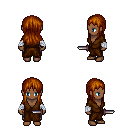
a pixel art fantasy rpg character, female body template, human, dark skin, brown robe, metal pants, brunette unkempt hairstyle, white cloth bandages, dagger, four views (front, back, left, right), 2x2 character sprite sheet, small pixel art, hard edges, no anti-aliasing